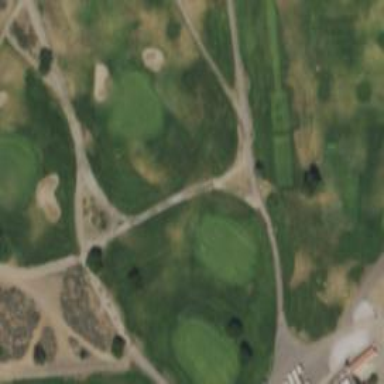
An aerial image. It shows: Service road designated as golf cart path.